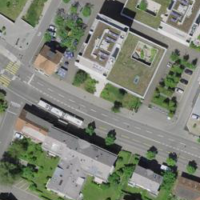
EUNIS habitat code: 55
Species observed at this site:
Cerastium tomentosum